Chest X-ray:
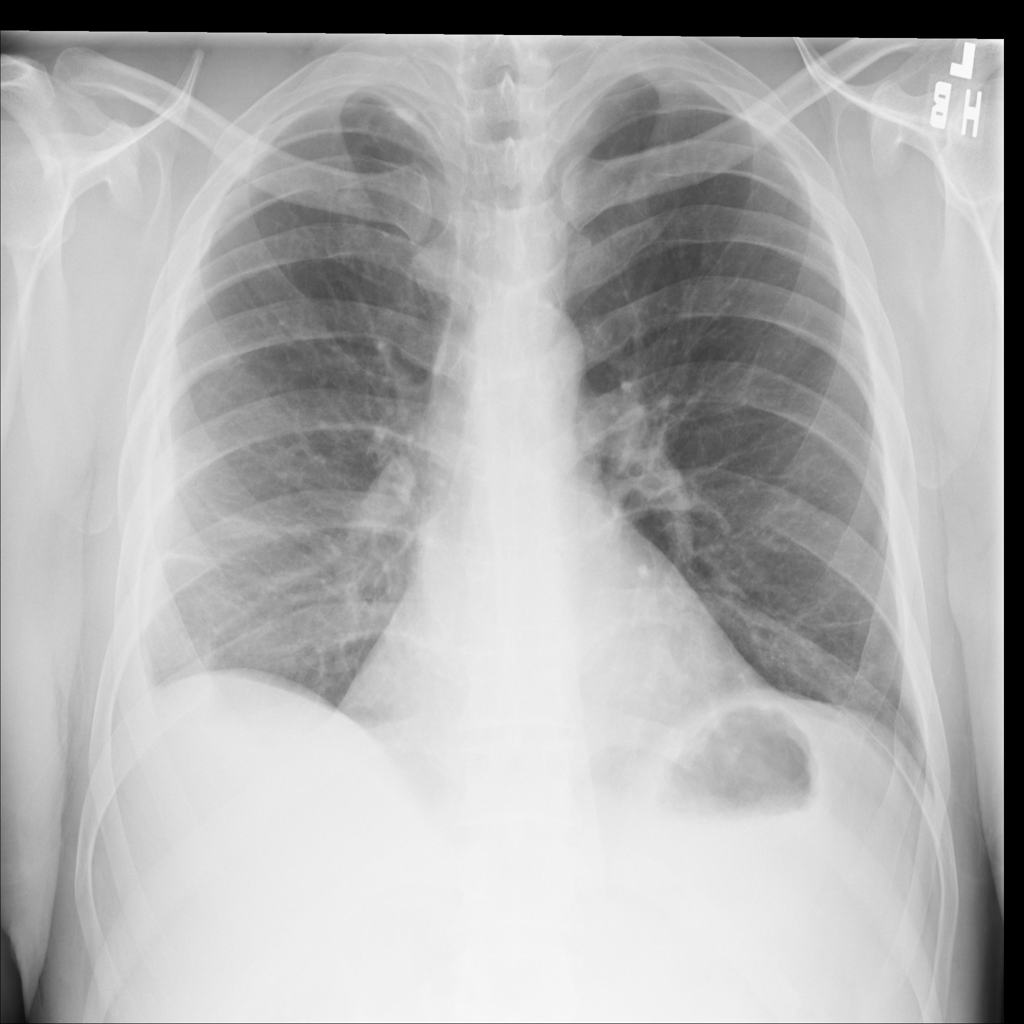
Findings: Effusion, Consolidation
No abnormal finding: no